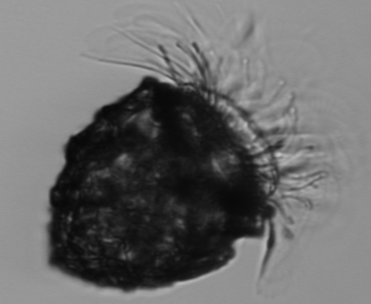
Label: Stenosemella_morphotype1